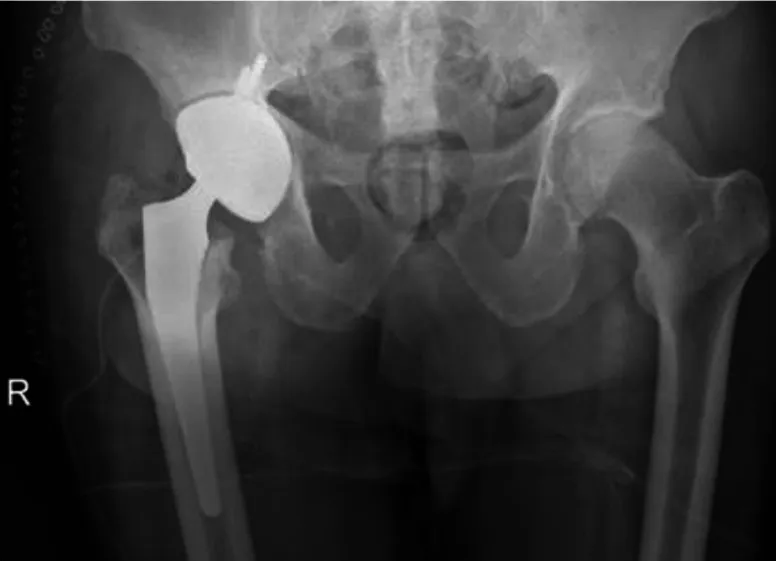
Definitive prosthesis after 9 weeks.
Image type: radiology (x_ray)